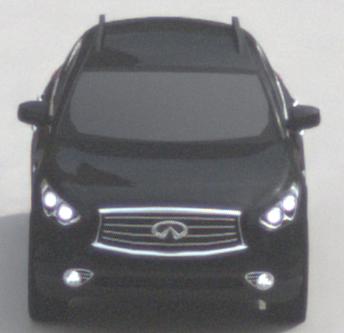
Make: Infiniti
Model: FX 37
Detailed model: FX (S51)
Model produced from: 2012/07
Model produced until: 2013/10
Doors: 5
Color: black
Road condition: dry road
Daytime: morning or afternoon
Contrast: low contrast